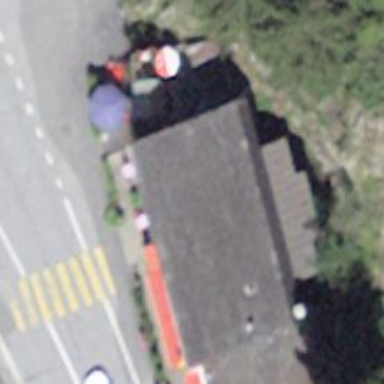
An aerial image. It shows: Restaurant.